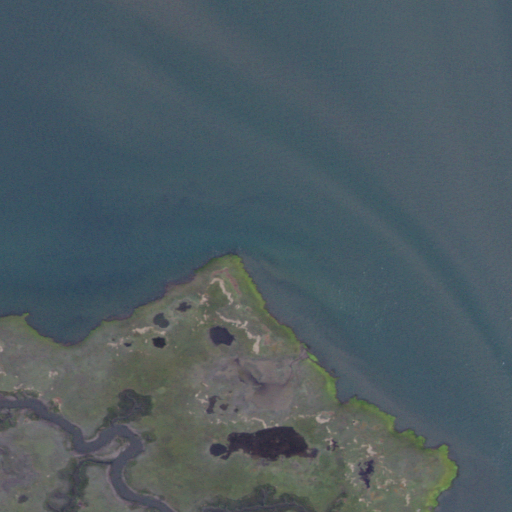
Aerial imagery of cape in New Jersey named South West Cove Point containing open water and herbaceous wetlands